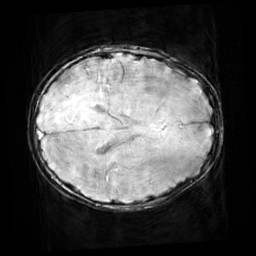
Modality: SWI
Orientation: axial
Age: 11
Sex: female
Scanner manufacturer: siemens
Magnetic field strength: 3 T
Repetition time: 0.027 s
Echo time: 0.02 s